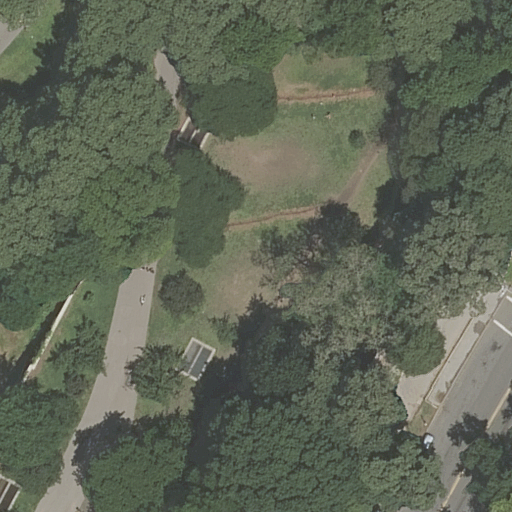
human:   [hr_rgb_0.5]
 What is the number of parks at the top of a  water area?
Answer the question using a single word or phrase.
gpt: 0

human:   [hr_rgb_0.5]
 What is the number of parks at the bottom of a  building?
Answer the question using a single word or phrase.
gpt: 0

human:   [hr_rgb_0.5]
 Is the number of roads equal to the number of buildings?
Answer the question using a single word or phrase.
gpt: no

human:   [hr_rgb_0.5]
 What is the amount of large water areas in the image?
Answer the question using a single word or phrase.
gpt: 0

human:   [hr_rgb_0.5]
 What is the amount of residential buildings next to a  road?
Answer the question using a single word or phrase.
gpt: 0

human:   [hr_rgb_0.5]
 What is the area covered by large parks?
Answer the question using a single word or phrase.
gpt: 10636m2

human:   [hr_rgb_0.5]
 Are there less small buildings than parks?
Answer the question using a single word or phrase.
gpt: yes

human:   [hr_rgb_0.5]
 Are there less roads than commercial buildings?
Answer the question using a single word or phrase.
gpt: no

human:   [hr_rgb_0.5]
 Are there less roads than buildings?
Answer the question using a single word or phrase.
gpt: no

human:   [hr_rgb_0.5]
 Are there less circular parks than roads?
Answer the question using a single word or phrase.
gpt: yes

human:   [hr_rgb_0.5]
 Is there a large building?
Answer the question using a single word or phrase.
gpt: no

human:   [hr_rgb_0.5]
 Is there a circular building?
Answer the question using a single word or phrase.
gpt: no

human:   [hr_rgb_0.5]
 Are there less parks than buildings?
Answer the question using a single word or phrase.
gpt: no

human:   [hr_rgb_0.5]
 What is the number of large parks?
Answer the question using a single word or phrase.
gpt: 1

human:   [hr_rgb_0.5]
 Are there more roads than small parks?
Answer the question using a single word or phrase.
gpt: yes

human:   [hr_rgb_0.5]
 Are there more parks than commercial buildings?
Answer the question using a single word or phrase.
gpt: yes

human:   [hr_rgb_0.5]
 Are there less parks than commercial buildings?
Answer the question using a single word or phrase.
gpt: no

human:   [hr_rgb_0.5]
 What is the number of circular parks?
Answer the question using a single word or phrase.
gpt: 0

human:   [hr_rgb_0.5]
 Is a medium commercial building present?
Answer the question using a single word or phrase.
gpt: no

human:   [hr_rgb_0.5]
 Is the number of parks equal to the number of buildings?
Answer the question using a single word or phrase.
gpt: no

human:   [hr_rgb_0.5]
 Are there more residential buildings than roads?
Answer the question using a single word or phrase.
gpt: no

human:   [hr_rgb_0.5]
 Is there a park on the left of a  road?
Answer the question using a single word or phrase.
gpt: no

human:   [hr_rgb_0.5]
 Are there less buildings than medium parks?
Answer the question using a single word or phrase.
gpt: no

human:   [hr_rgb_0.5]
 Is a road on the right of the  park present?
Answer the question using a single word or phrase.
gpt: no

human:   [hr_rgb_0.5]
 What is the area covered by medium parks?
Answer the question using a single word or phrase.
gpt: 0m2

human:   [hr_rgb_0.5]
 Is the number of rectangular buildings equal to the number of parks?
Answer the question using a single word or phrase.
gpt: no

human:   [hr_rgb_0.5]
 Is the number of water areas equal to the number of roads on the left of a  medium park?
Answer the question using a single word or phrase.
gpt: yes

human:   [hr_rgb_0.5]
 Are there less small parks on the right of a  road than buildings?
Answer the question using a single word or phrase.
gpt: no

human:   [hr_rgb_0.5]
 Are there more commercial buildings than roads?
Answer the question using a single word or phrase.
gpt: no

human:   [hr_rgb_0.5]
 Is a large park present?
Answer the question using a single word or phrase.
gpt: yes

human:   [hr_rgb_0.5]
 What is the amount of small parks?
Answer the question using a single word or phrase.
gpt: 0

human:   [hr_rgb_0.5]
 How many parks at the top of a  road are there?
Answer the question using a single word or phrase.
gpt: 1

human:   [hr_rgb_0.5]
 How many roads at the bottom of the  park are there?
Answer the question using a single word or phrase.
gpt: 5

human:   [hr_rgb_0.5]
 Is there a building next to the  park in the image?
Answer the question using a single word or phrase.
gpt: no

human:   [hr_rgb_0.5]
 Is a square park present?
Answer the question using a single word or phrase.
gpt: no

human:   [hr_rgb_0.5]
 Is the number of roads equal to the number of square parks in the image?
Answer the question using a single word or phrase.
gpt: no